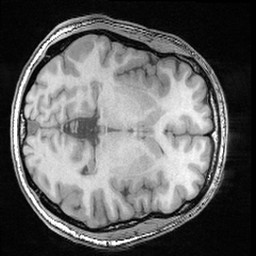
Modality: T1w
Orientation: axial
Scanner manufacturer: ge
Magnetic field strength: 3 T
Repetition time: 0.008572 s
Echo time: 0.003384 s